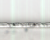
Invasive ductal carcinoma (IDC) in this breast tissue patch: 0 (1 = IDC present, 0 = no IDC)